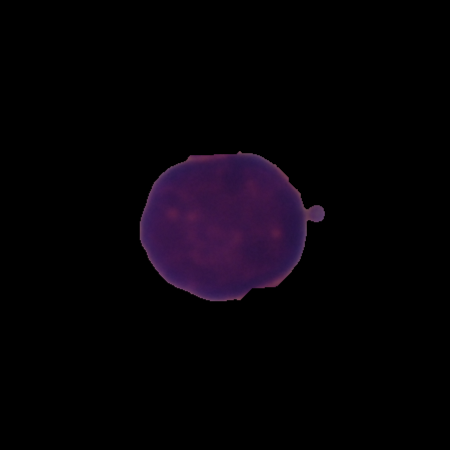
Label: healthy